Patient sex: M
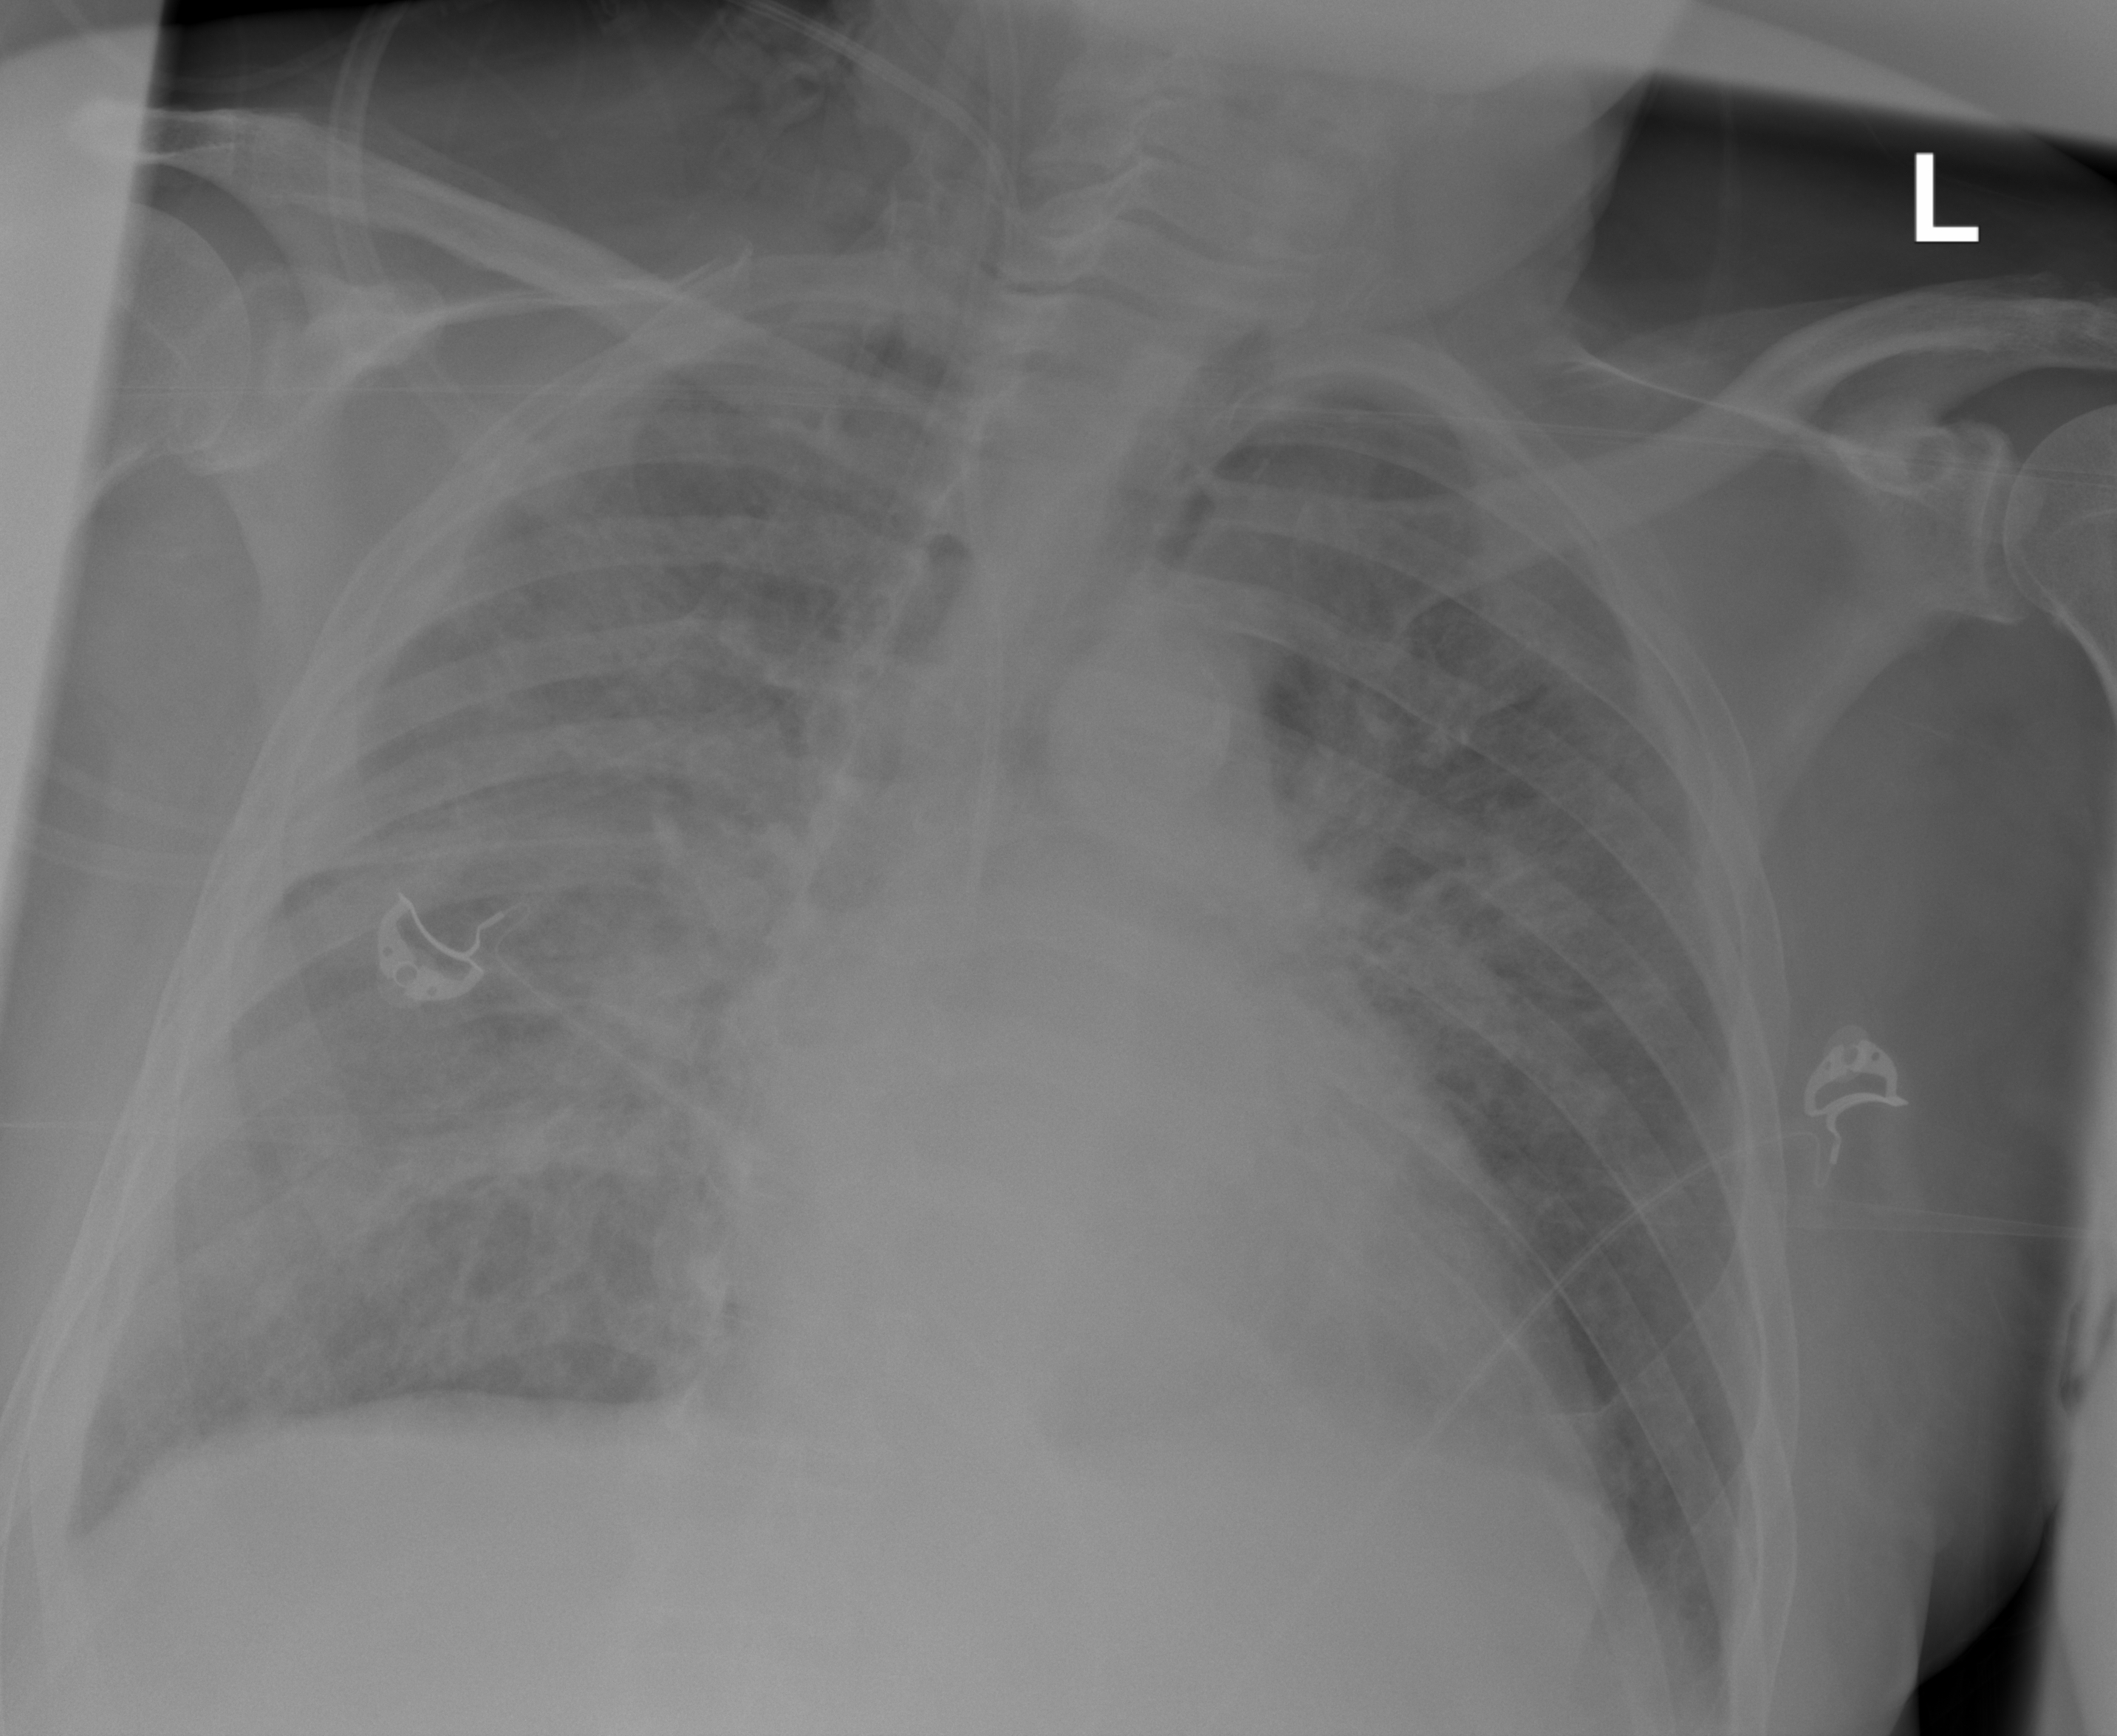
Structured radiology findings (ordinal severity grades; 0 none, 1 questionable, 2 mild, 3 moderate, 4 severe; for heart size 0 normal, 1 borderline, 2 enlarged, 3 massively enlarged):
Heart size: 2
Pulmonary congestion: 3
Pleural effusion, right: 2
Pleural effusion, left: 2
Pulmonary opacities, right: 3
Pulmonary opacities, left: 2
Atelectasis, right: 0
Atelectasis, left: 2